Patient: sex M, age 55
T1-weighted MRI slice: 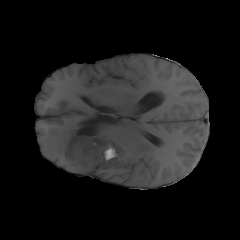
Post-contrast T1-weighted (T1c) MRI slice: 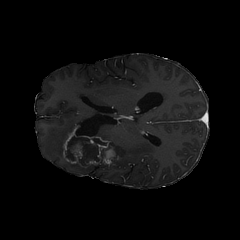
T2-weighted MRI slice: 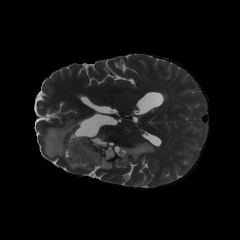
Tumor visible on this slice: yes
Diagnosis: Glioblastoma, IDH-wildtype
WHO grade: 4